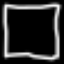
Label: square